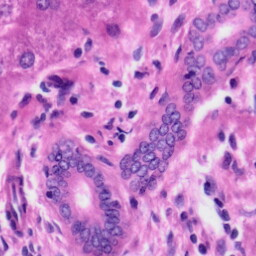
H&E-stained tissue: Liver